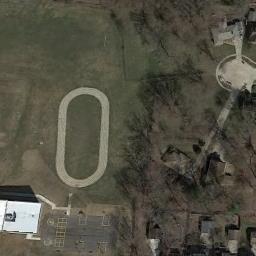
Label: ground_track_field